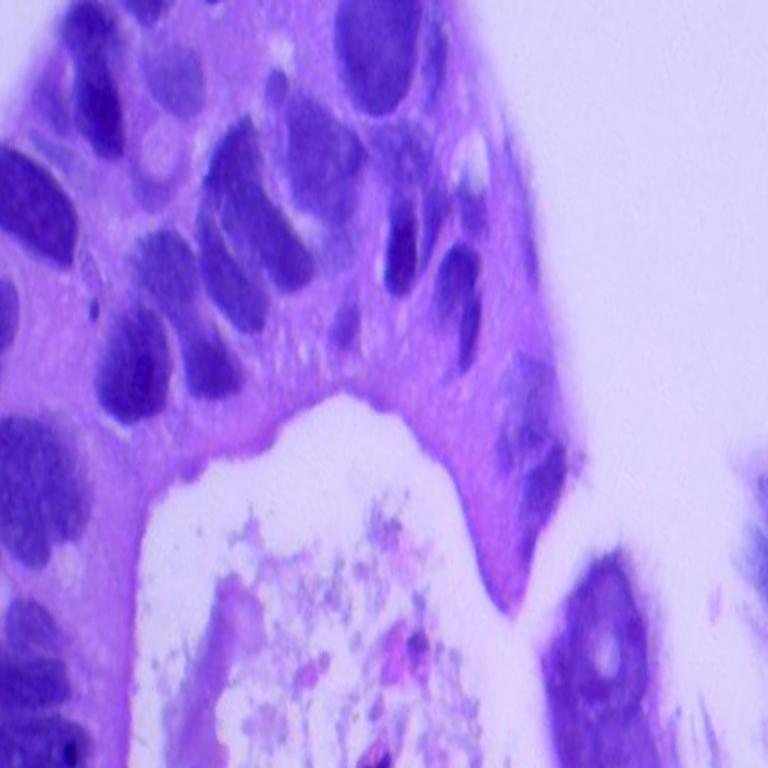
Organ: lung
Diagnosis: adenocarcinomas